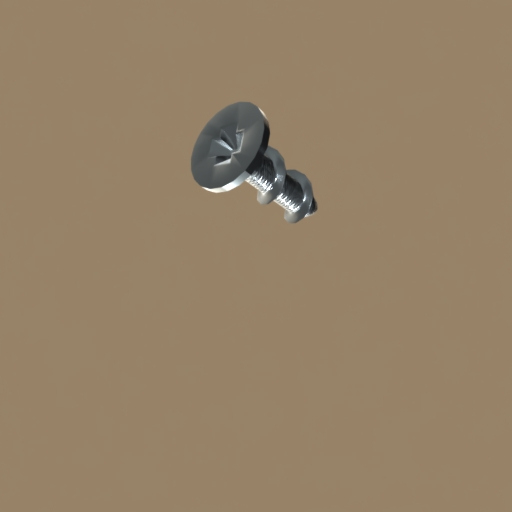
Label: screw